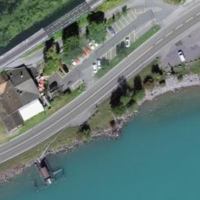
EUNIS habitat code: 14
Species observed at this site:
Chroicocephalus ridibundus
Clinopodium vulgare
Corvus corone
Podiceps cristatus
Cyanistes caeruleus
Erithacus rubecula
Buteo buteo
Sylvia atricapilla
Turdus merula